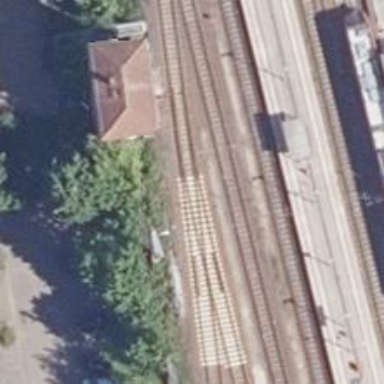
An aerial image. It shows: Railway switch.